Question: I'm trying to accomplish something like this:

Is this possible with datagridview? or ListView, or any other component in windows forms?
Notice the paddings and (most important) labels on top of each other.
How can I accomplish this in C# .NET?
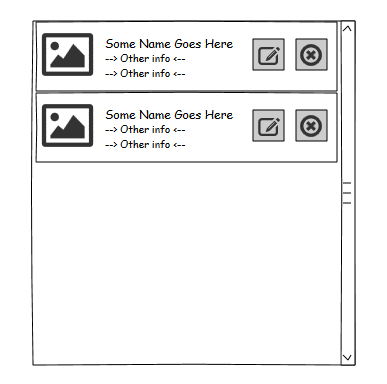
Answer: You have to create a 'UserControl' for each item and then you can use a <URL>.
I did things like this in the past with WinForms, so you can be sure that it's doable. Looks like WPF has erased all my previous knowledge on WinForms, kindof a virus :)